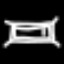
Label: bed